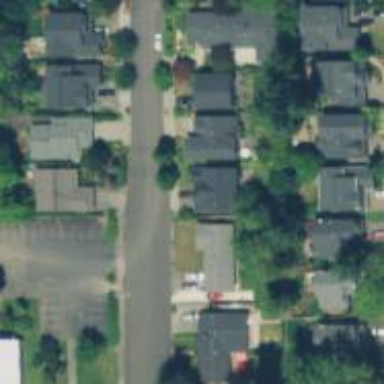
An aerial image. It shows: Residential road with asphalt surface and sidewalk on the left side.